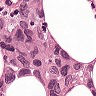
Metastatic tissue present: yes